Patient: sex M, age 55
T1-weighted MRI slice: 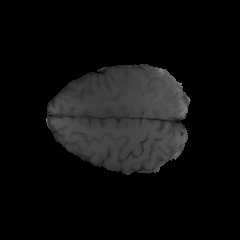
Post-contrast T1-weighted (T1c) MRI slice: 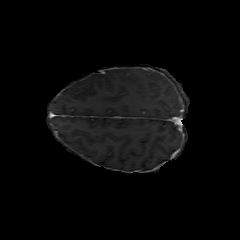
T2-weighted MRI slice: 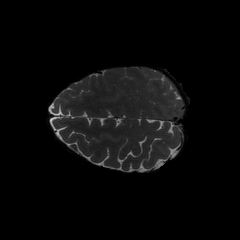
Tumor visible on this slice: no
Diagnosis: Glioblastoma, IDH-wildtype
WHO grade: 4